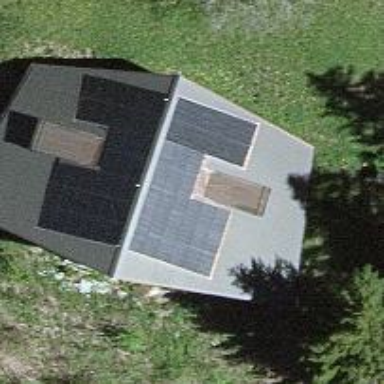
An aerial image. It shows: Solar power generator.